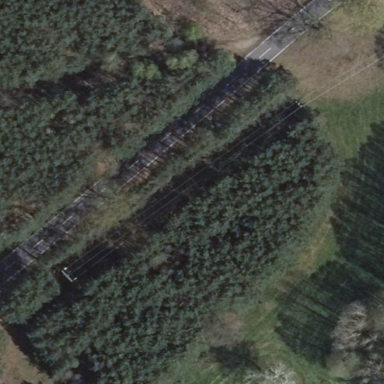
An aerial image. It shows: Evergreen forest with needle-leaved trees.